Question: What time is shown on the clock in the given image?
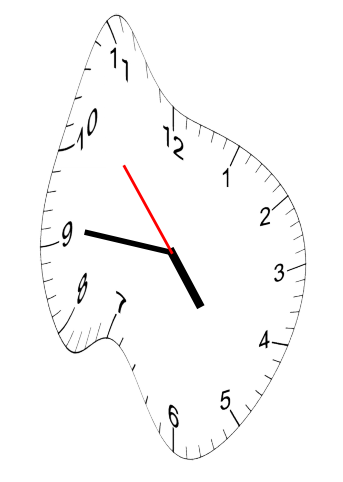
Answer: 04:45:53